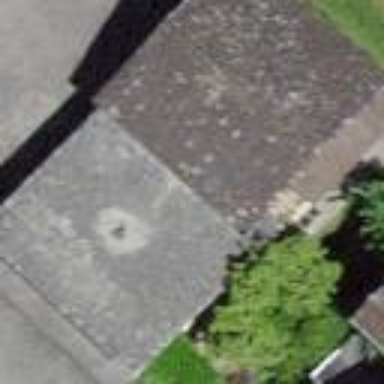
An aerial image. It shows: Barn.